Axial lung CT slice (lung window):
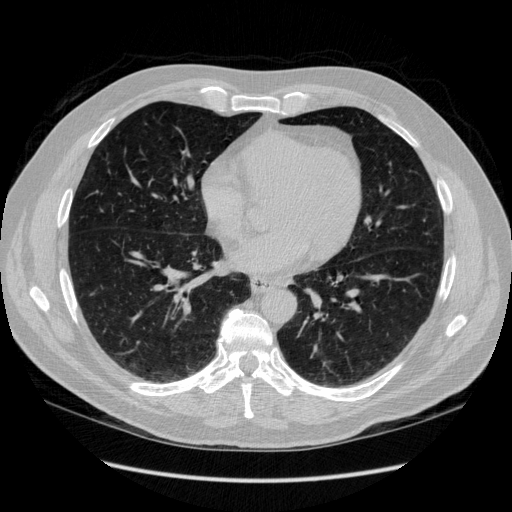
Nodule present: no